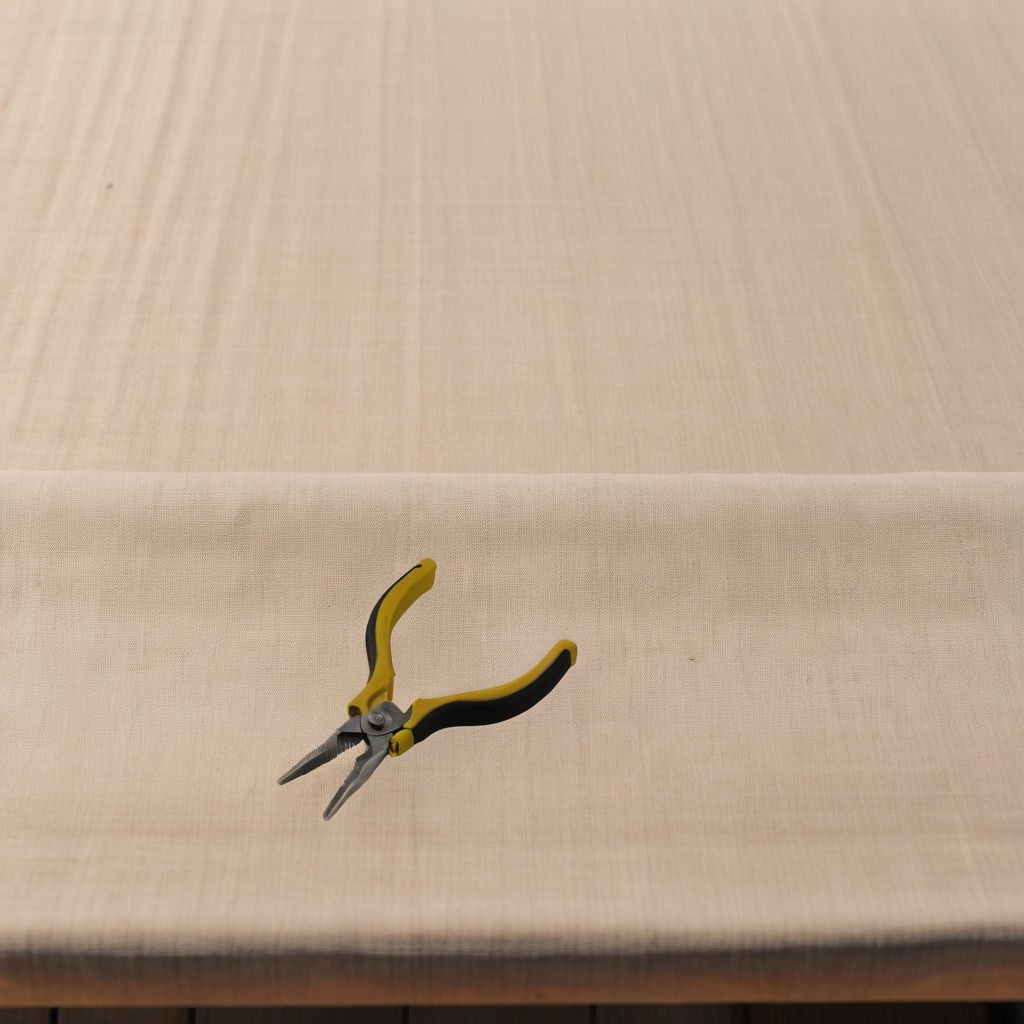
A plier is lying on a wooden table.